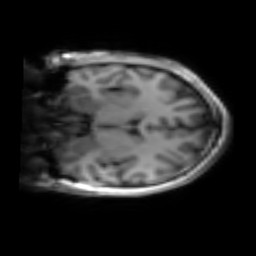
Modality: inplaneT1
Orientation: coronal
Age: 23
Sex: male
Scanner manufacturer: siemens
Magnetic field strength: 3 T
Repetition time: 1.2 s
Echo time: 0.00251 s